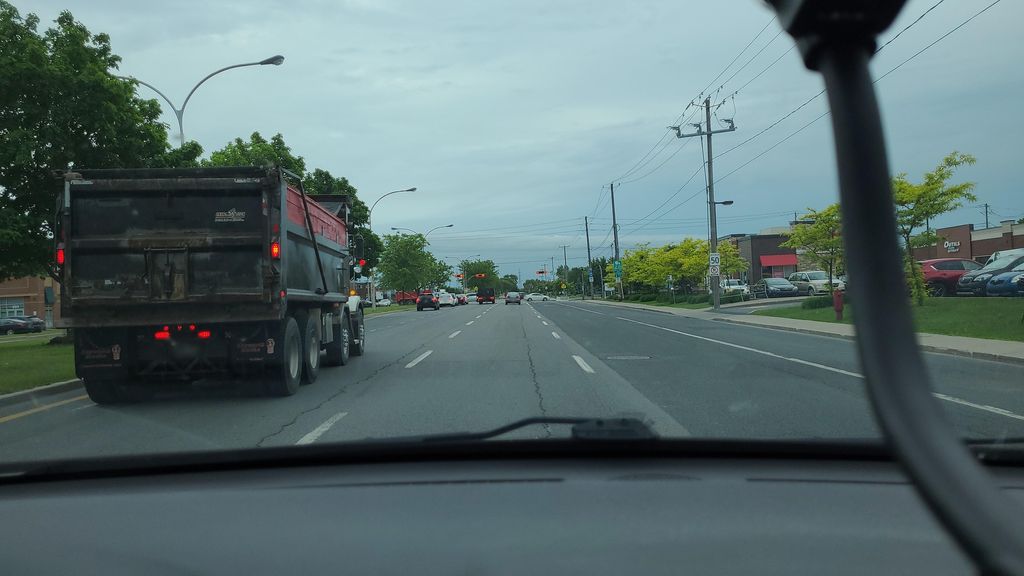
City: montreal